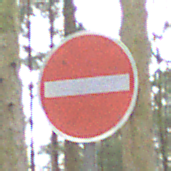
Verkehrszeichen: VerbotDerEinfahrt
Umgebung: Outdoor, Nature
Tageszeit: Midday
Wetter: Overcast
Licht: Natural
Jahreszeit: NotSpecified
Kontrast: LowContrast